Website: macys
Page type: customer-info-address
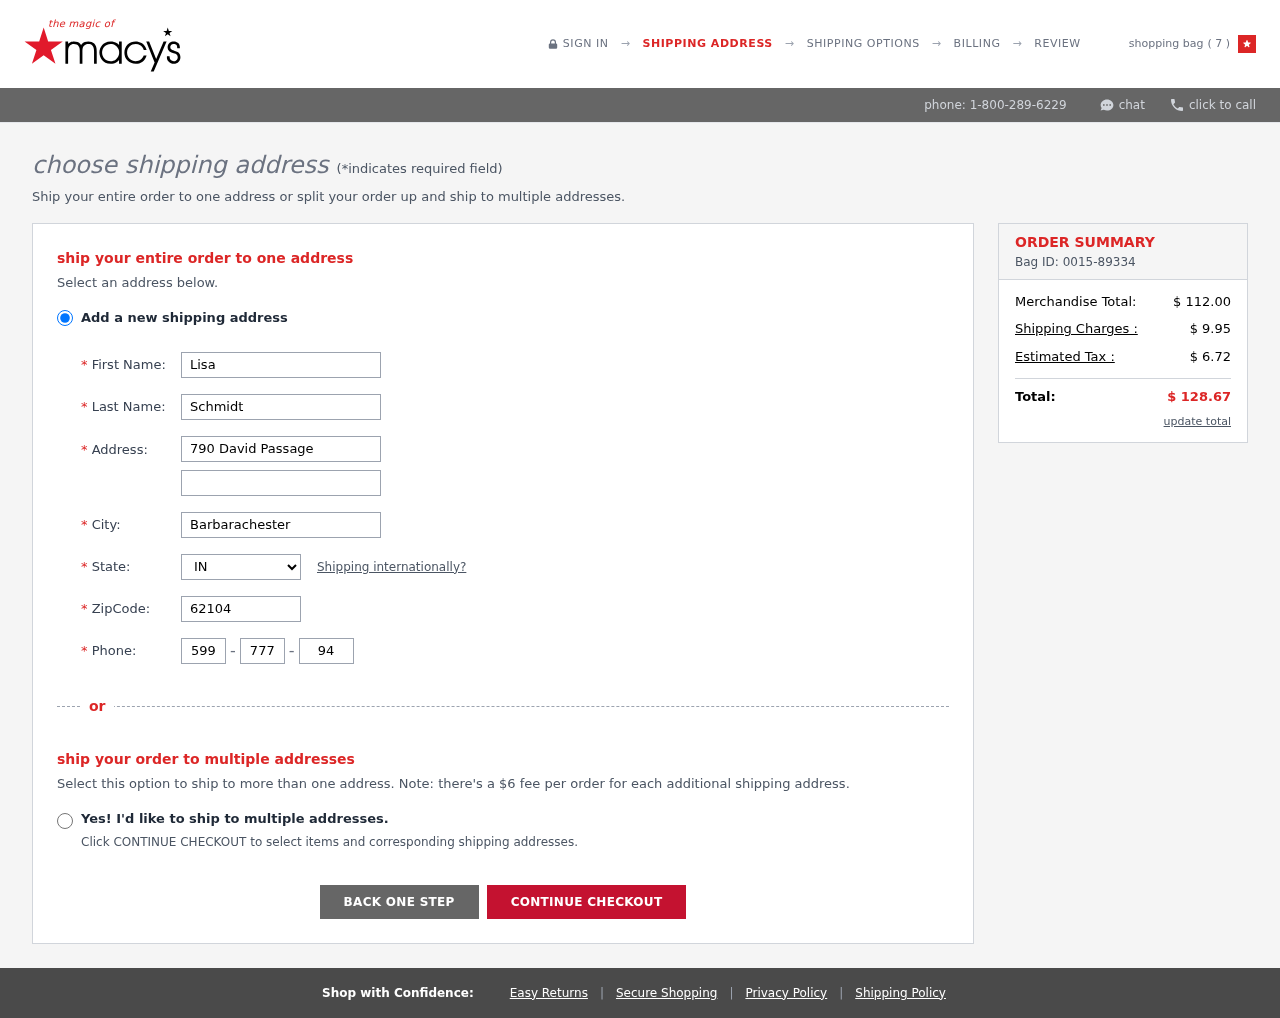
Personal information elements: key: PII_CITY
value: Barbarachester
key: PII_FIRSTNAME
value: Lisa
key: PII_LASTNAME
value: Schmidt
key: PII_PHONE_AREA
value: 599
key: PII_PHONE_PREFIX
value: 777
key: PII_PHONE_SUFFIX
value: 9411
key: PII_POSTCODE
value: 62104
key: PII_STATE_ABBR
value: IN
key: PII_STREET
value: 790 David Passage
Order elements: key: ORDER_NUM_ITEMS
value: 7
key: ORDER_ID
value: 0015-89334
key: ORDER_SUBTOTAL
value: $ 112.00
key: ORDER_SHIPPING_COST
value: $ 9.95
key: ORDER_TAX
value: $ 6.72
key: ORDER_TOTAL
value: $ 128.67